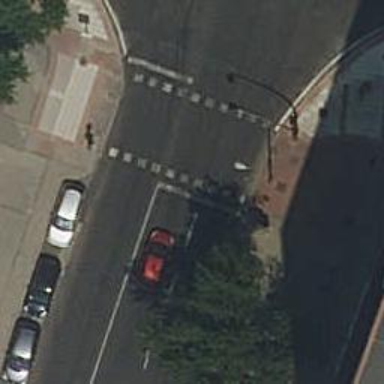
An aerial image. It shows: Road with traffic signals at the crossing.